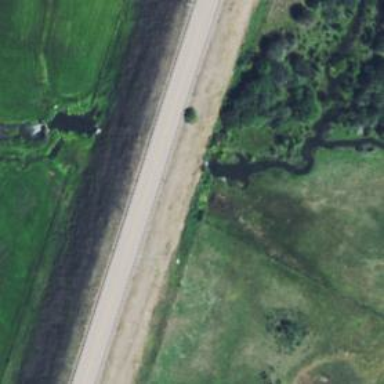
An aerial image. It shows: Culvert tunnel.